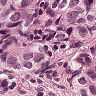
Metastatic tissue present: yes